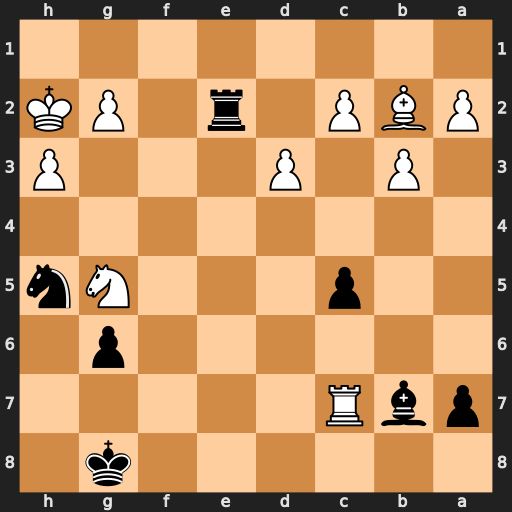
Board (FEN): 6k1/pbR5/6p1/2p3Nn/8/1P1P3P/PBP1r1PK/8
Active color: b
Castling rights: -
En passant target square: -
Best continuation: Rxg2+ Kh1 Ng3#